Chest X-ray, PA view. Patient: 65 years old, sex M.
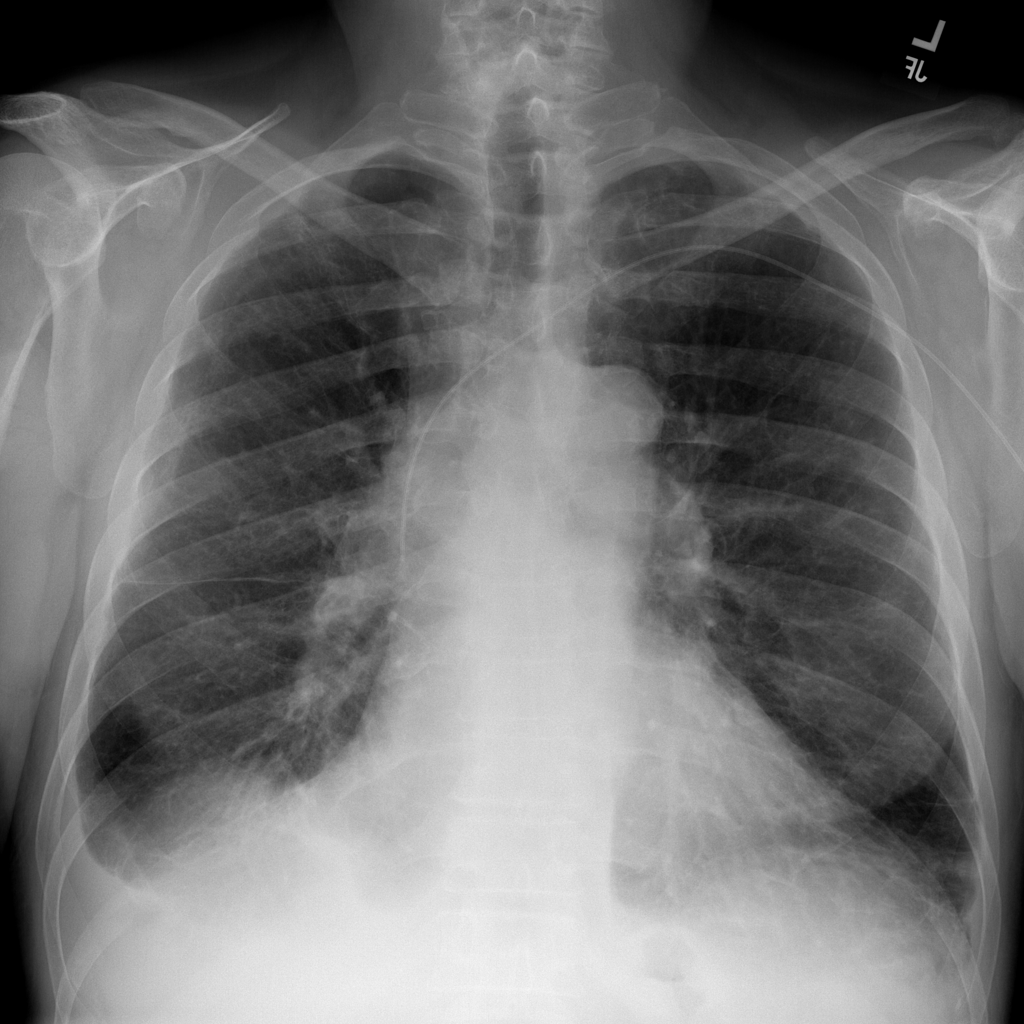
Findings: Atelectasis, Effusion